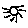
Label: sun